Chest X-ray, AP view. Patient: 54 years old, sex M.
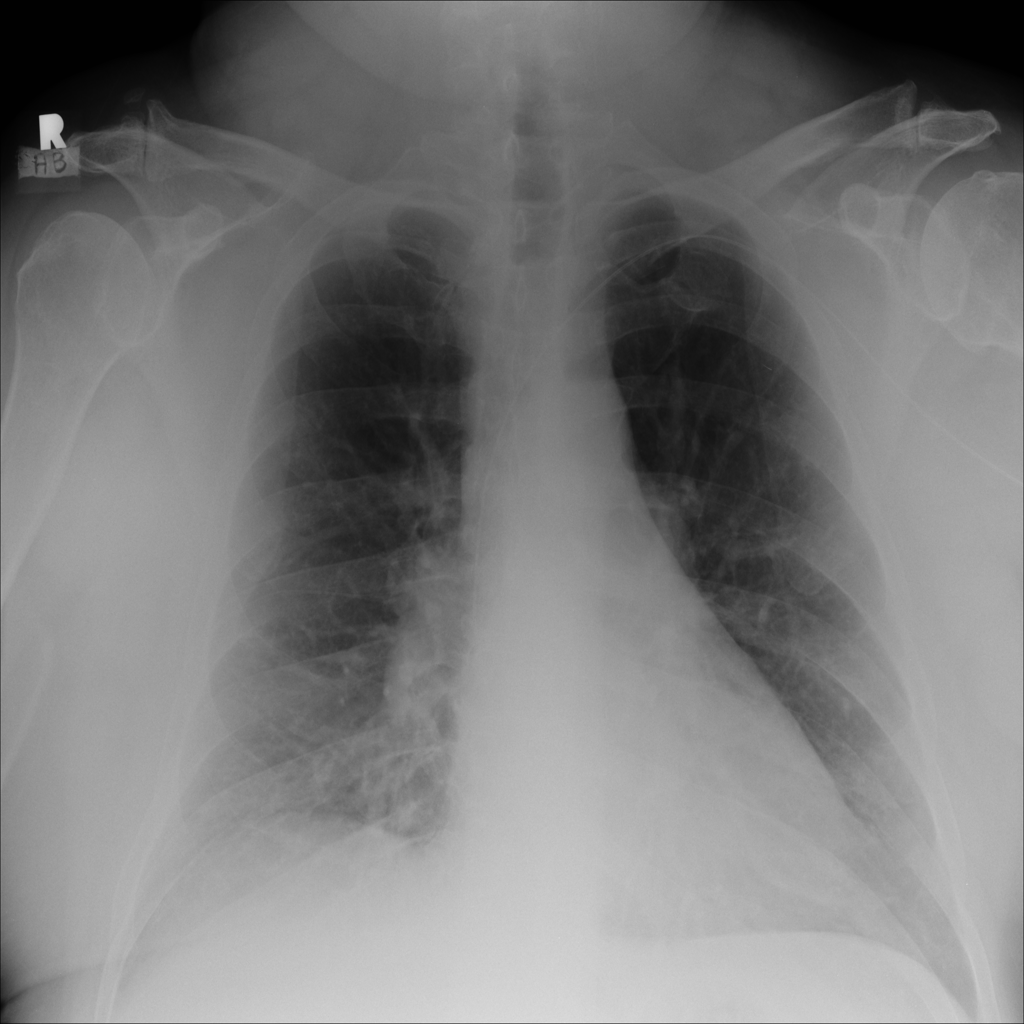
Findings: No Finding